Field crop: tomato
Growth stage: 2
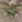
Species: solanum